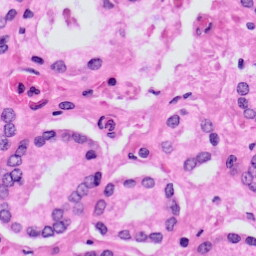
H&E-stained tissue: Prostate